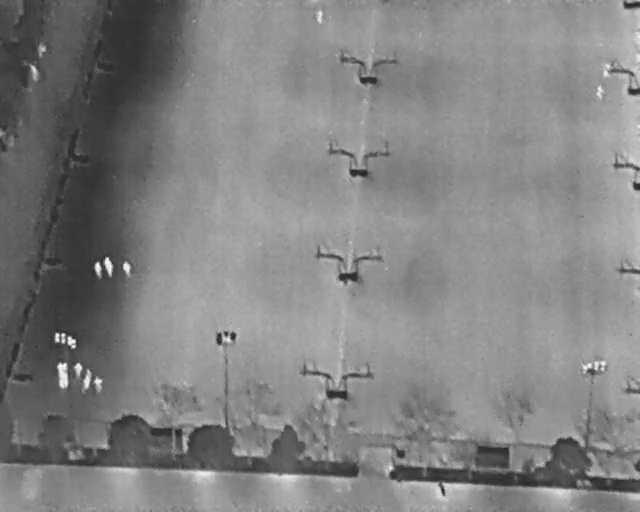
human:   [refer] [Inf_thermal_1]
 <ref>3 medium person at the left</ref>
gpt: <box>[[18, 51, 21, 53, 163], [15, 51, 18, 53, 168], [13, 51, 16, 53, 166]]</box>

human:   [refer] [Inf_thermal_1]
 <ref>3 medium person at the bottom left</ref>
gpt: <box>[[13, 74, 16, 76, 171], [11, 73, 15, 75, 17], [10, 71, 13, 73, 2]]</box>

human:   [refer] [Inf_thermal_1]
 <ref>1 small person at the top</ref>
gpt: <box>[[48, 2, 51, 3, 2]]</box>

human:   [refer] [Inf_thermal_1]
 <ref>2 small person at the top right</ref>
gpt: <box>[[92, 17, 95, 18, 2], [93, 12, 96, 14, 2]]</box>